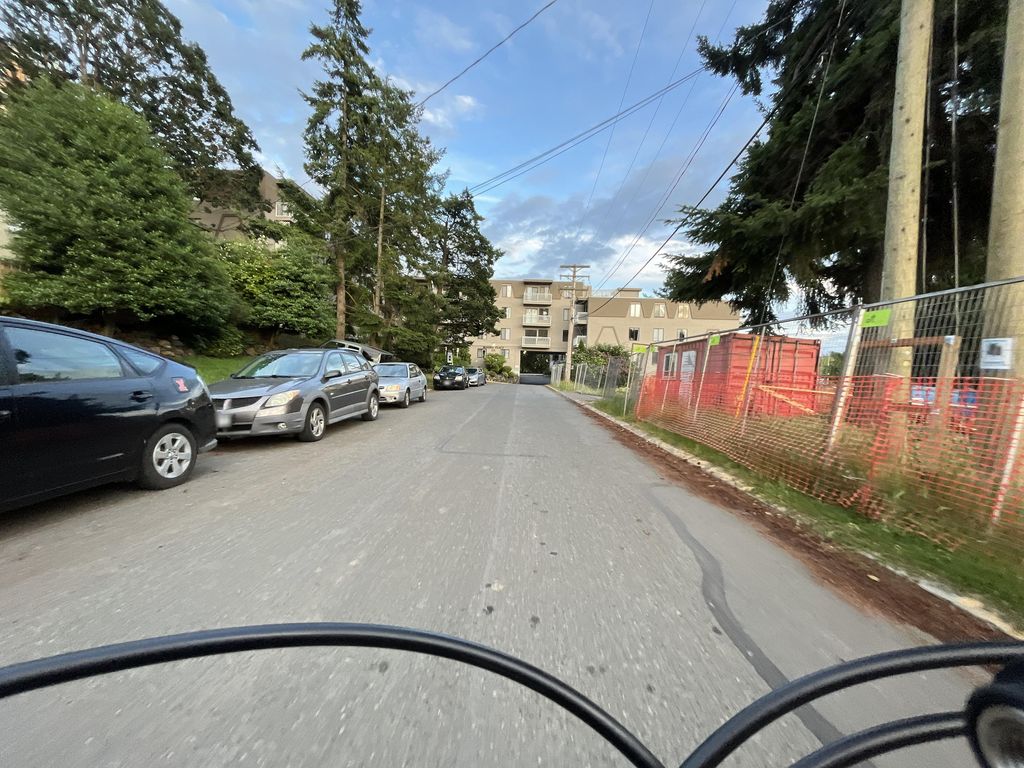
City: victoria